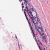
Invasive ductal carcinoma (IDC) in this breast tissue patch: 0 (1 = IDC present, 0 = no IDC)